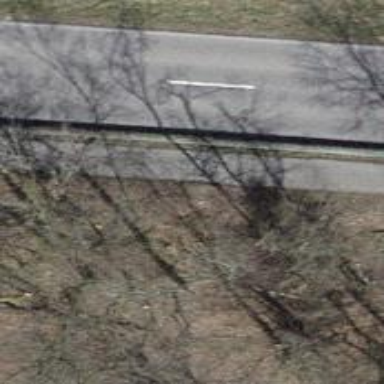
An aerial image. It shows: Asphalt path with excellent trail visibility.